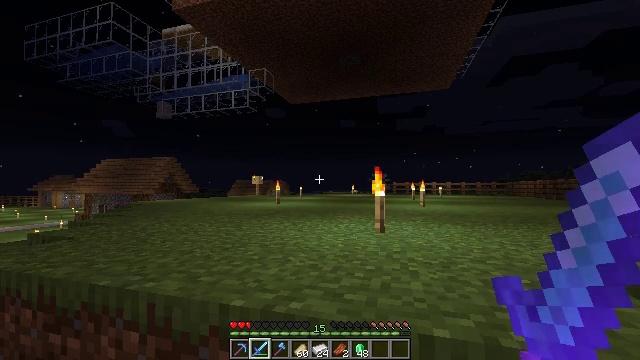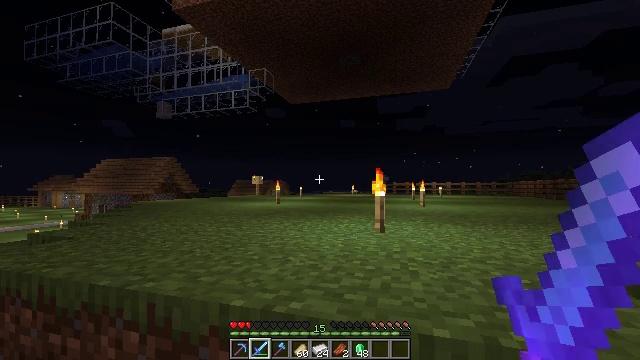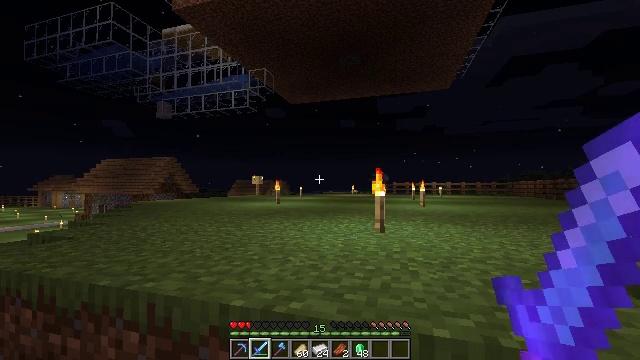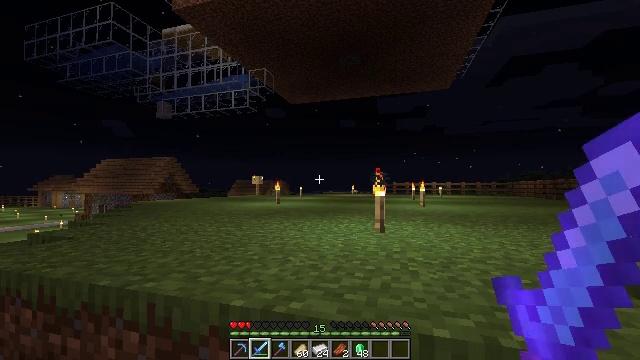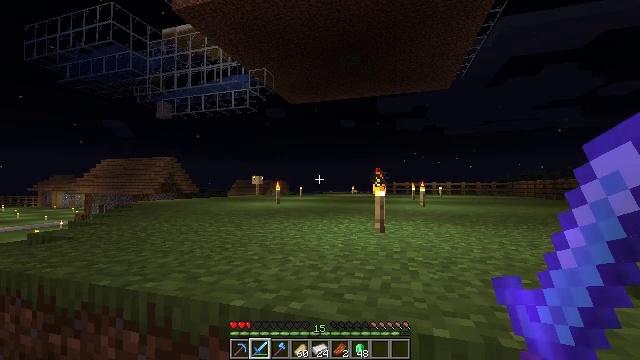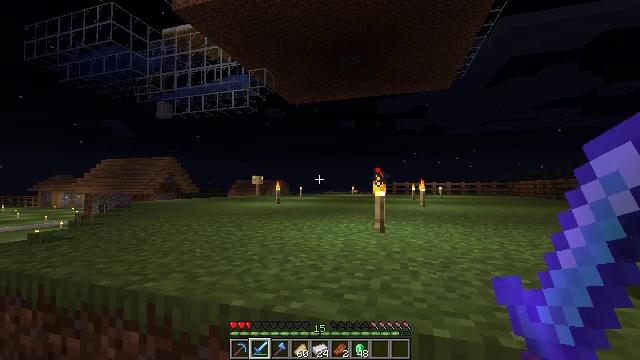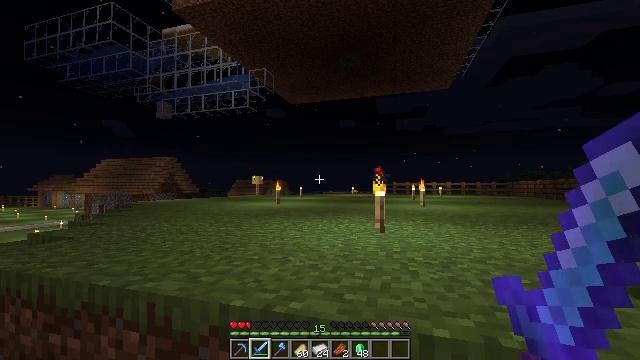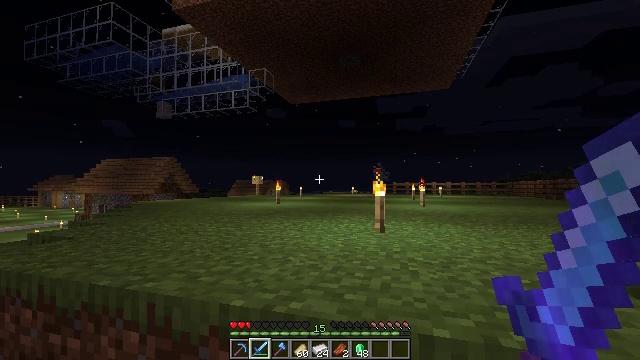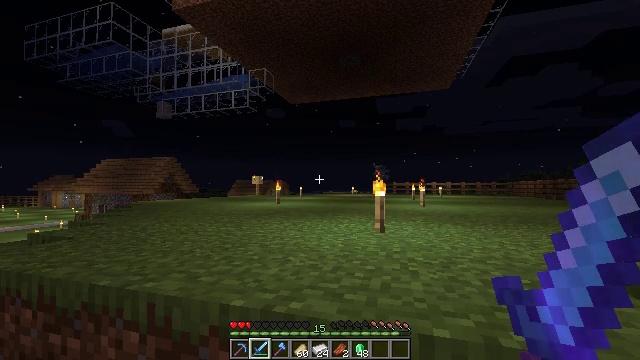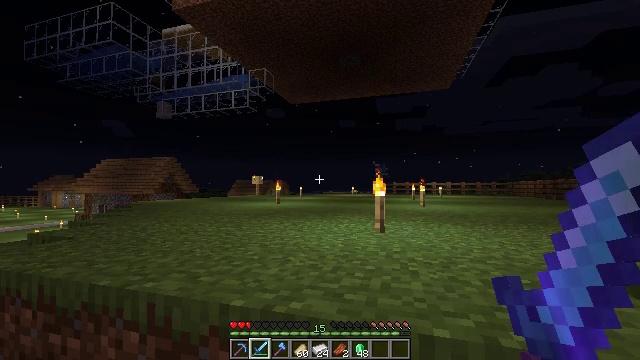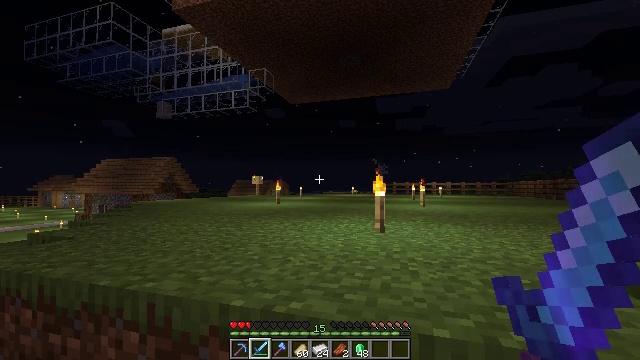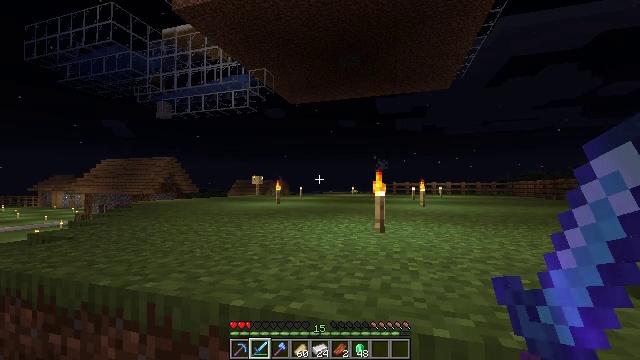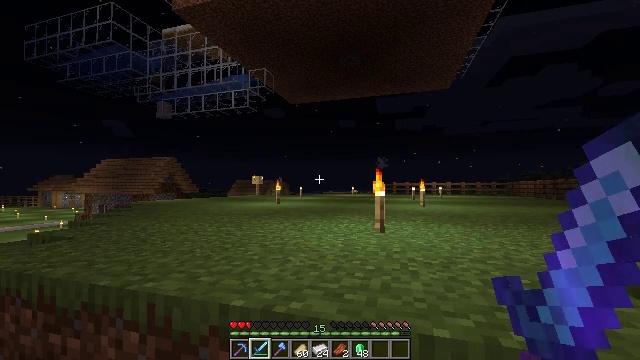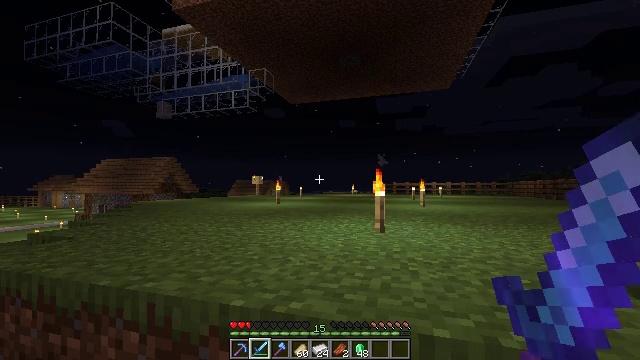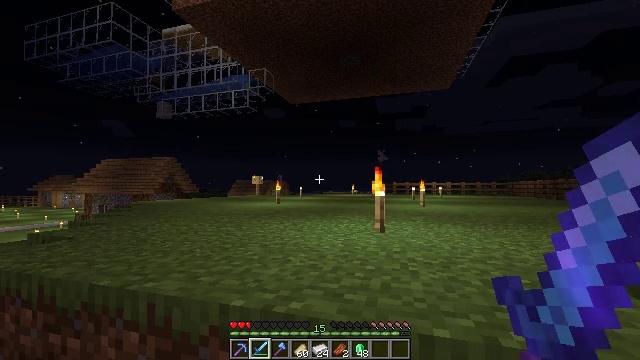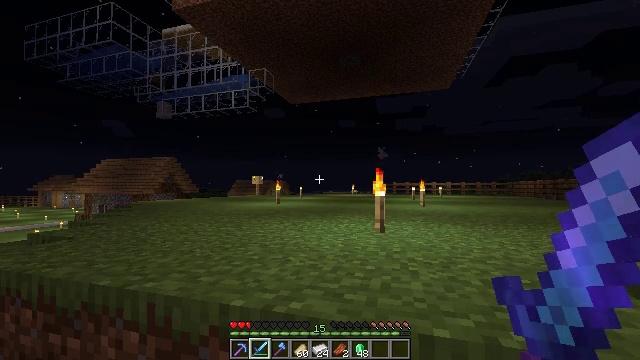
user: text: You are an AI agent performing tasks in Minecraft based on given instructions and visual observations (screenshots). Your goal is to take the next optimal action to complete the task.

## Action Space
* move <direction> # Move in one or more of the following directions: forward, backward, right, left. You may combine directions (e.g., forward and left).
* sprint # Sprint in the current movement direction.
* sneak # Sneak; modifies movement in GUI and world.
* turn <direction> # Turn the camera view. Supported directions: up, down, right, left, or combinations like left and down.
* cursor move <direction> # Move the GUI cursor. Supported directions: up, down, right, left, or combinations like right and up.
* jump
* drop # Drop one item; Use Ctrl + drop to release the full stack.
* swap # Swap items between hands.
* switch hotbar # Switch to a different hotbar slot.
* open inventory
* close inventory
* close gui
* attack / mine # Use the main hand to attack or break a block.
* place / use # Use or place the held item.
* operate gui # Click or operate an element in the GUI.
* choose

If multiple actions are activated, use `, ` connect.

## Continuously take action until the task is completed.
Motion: motion action
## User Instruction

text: Retrieve oak planks from the wooden block.
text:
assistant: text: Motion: no_op
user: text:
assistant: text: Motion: no_op
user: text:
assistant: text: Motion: no_op
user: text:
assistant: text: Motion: no_op
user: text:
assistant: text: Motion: no_op
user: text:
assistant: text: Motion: no_op
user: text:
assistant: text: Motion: no_op
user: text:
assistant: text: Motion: no_op
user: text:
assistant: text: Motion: no_op
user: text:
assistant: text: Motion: no_op
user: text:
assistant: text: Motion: no_op
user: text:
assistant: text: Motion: no_op
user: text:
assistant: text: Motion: no_op
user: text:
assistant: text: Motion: no_op
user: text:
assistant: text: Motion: no_op
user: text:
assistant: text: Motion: no_op
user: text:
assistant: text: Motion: no_op
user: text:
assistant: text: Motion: no_op
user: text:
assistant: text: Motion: no_op
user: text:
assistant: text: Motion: no_op
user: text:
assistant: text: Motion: no_op
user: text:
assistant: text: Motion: no_op
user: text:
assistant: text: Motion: no_op
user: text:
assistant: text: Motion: no_op
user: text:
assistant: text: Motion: no_op
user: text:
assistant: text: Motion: no_op
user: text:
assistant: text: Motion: no_op
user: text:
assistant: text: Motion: no_op
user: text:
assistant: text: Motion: no_op
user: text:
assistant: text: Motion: no_op